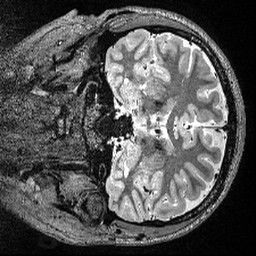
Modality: T2w
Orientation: coronal
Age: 27
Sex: male